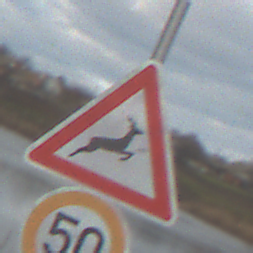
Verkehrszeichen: WildwechselLinks
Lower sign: Geschwindigkeit50
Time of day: SunriseSunset
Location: Outdoor (RoadRail)
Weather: PartlyCloudy
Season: NotSpecified
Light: Natural